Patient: sex F, age 60
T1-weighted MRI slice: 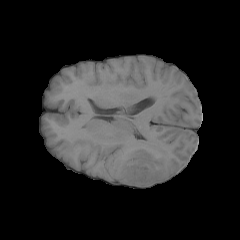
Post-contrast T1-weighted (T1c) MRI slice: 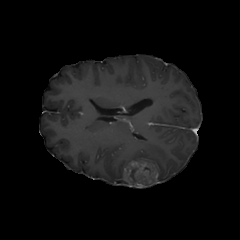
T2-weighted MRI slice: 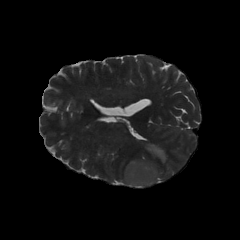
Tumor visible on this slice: yes
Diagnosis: Glioblastoma, IDH-wildtype
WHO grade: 4